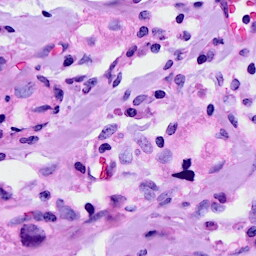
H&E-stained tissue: Breast